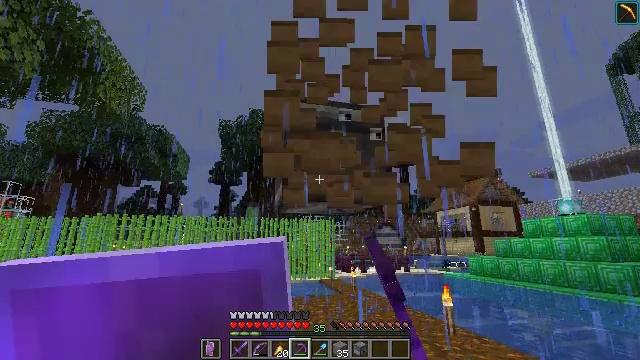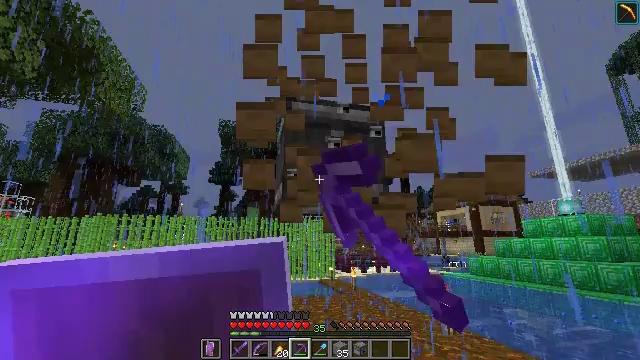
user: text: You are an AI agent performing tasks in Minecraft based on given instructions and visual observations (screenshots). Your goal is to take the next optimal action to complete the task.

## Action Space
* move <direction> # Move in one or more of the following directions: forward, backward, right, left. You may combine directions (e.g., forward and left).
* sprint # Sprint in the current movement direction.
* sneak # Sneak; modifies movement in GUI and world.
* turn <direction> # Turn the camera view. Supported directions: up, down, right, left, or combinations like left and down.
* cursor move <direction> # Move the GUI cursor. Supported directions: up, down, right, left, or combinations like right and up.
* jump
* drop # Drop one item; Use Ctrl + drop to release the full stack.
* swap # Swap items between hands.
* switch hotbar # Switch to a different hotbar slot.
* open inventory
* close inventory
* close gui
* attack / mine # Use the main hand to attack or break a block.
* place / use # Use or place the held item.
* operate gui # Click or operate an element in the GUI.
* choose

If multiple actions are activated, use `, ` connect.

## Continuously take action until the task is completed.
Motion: motion action
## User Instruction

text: Harvest spruce planks for building.
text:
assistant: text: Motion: attack / mine
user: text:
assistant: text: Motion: attack / mine